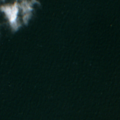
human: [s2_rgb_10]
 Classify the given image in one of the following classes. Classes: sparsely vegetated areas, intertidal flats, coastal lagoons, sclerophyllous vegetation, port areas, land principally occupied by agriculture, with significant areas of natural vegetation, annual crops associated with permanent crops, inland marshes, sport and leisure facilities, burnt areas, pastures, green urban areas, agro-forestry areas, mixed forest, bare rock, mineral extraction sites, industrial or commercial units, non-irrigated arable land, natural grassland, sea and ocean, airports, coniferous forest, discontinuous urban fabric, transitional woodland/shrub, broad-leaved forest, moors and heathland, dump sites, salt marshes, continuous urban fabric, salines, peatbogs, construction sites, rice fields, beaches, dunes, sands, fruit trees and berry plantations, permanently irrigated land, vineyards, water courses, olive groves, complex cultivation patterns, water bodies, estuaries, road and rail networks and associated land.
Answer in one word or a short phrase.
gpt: sea and ocean